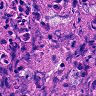
Metastatic tissue present: yes